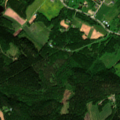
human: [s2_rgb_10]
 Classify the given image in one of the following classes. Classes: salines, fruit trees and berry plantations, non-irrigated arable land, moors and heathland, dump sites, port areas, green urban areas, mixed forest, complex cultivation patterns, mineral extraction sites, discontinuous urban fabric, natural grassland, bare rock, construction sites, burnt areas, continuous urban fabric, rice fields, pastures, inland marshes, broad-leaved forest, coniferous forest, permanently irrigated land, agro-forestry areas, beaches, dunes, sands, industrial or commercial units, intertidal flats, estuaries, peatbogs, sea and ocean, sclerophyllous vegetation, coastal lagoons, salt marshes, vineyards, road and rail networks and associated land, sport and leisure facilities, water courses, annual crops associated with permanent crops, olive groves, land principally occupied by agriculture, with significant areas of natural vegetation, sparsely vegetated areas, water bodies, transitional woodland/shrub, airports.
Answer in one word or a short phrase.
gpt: discontinuous urban fabric, land principally occupied by agriculture, with significant areas of natural vegetation, broad-leaved forest, mixed forest